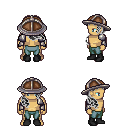
a pixel art fantasy rpg character, male body template, human, tanned skin, steel arm armor, teal pants, gray right-swept hairstyle, chain helm, black shoes, four views (front, back, left, right), 2x2 character sprite sheet, small pixel art, hard edges, no anti-aliasing